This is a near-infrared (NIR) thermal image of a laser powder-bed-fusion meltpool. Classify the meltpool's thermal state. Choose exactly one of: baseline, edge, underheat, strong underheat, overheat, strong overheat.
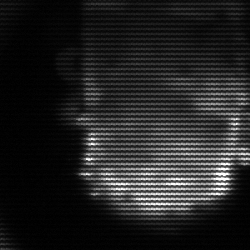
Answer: baseline